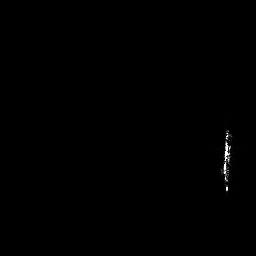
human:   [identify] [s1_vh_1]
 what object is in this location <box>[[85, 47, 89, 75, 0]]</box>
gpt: <ref>1 medium ship at the right</ref>